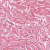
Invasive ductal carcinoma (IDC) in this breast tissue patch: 0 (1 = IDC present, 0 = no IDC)